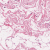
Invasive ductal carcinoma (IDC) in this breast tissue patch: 0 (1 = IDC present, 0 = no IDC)